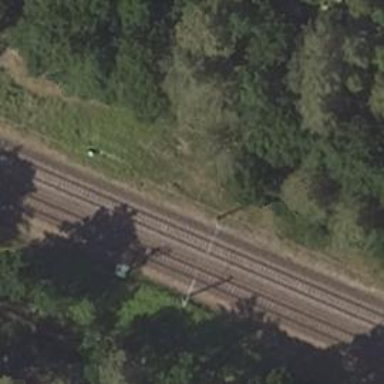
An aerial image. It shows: Railway signal.